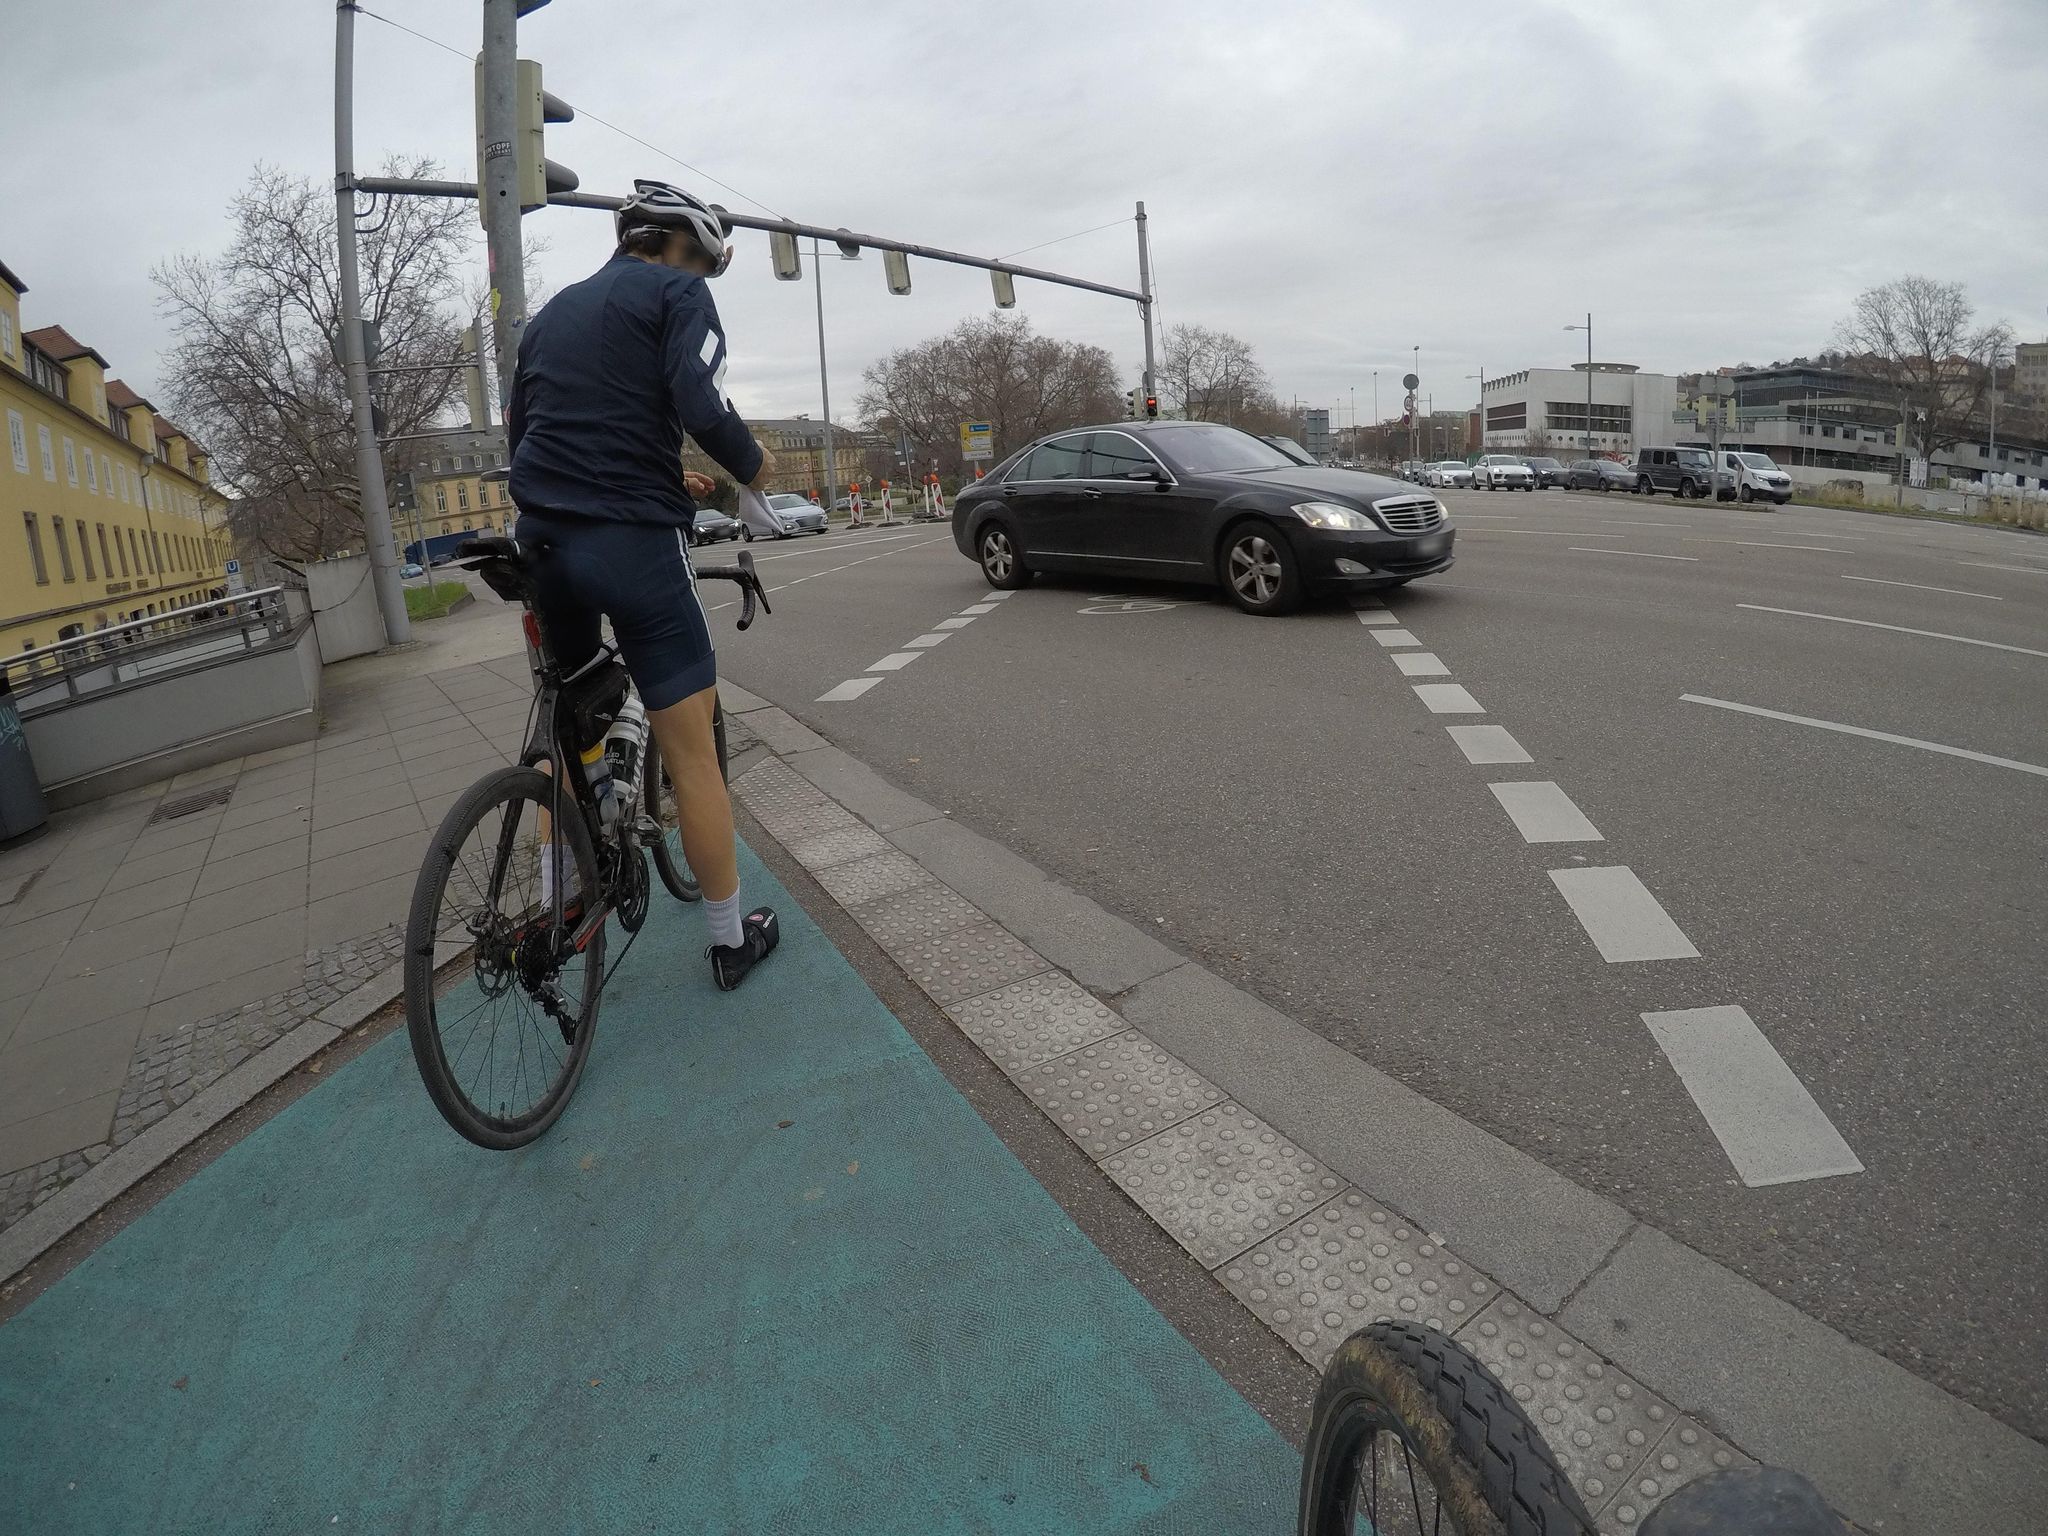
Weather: cloudy
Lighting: day
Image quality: good
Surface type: cycling surface
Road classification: footway, path
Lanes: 3
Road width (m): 6
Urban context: urban centre
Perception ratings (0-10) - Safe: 4.58, Lively: 9, Beautiful: 3.15, Boring: 1.05, Depressing: 0.85, Wealthy: 1.52